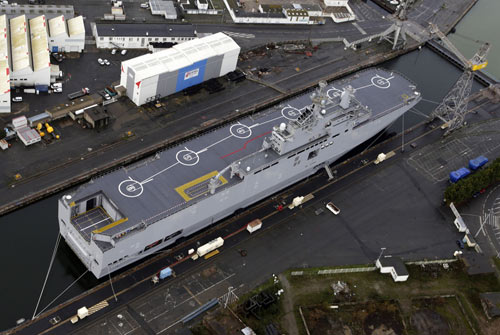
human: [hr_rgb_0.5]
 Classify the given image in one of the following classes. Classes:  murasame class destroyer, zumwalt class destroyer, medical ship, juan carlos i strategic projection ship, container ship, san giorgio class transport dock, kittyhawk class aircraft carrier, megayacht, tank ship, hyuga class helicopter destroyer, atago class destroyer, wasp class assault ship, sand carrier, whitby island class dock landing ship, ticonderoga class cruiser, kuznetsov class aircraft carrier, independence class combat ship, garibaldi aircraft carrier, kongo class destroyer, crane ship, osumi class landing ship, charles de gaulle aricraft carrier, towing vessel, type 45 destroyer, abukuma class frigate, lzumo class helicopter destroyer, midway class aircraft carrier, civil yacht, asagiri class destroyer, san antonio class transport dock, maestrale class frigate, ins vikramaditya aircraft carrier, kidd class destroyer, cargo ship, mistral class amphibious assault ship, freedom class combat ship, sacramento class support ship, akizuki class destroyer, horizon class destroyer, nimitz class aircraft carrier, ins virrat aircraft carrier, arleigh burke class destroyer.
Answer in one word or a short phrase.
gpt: Mistral class amphibious assault ship